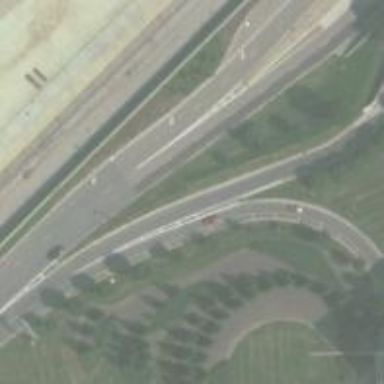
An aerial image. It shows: Asphalt road with primary link designation.